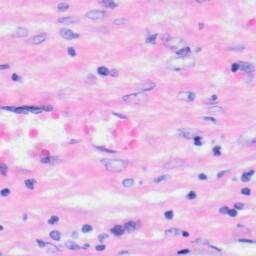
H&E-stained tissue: Liver